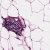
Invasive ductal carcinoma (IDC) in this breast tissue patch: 0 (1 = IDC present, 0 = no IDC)